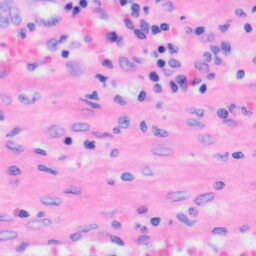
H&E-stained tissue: Liver